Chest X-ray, PA view. Patient: 33 years old, sex M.
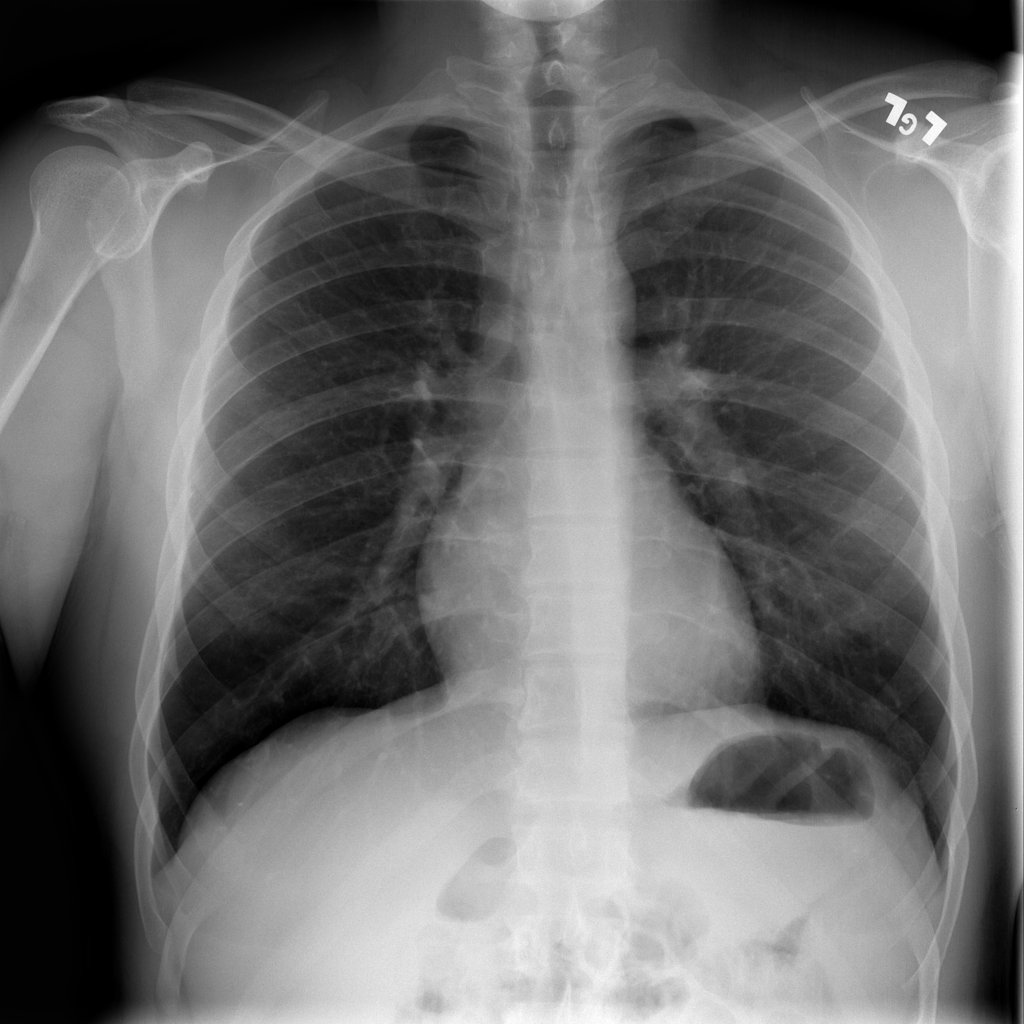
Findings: No Finding